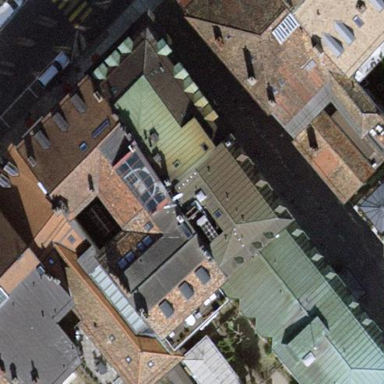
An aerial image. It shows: Building with gabled roof covered in roof tiles. The roof orientation is across the structure.